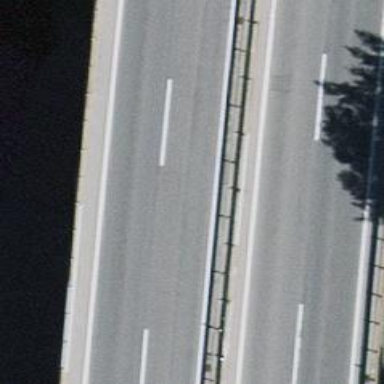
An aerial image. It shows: Motorway bridge with asphalt surface. The bridge structure is made of beams.